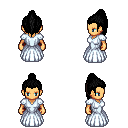
a pixel art fantasy rpg character, female body template, human, tanned skin, underdress, red pants, black long topknot hairstyle, maroon shoes, four views (front, back, left, right), 2x2 character sprite sheet, small pixel art, hard edges, no anti-aliasing